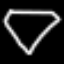
Label: diamond